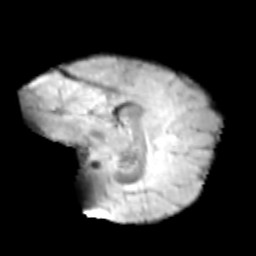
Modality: T2w
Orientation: sagittal
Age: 12
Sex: female
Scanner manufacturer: siemens
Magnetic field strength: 3 T
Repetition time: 3.8 s
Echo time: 0.07 s